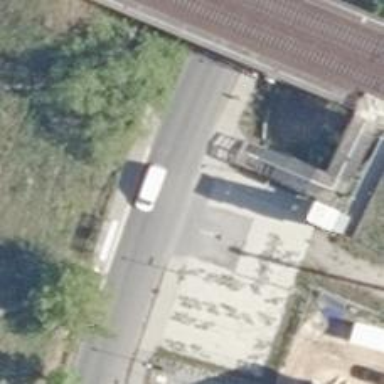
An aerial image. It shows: Footway.